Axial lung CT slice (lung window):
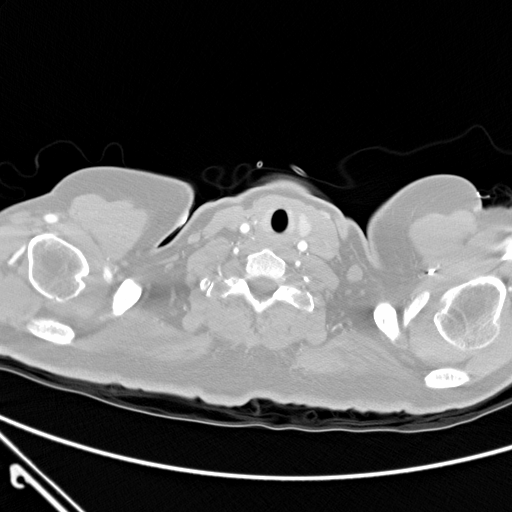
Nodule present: no